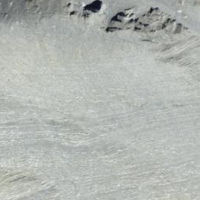
EUNIS habitat code: 48
Species observed at this site:
Geum reptans